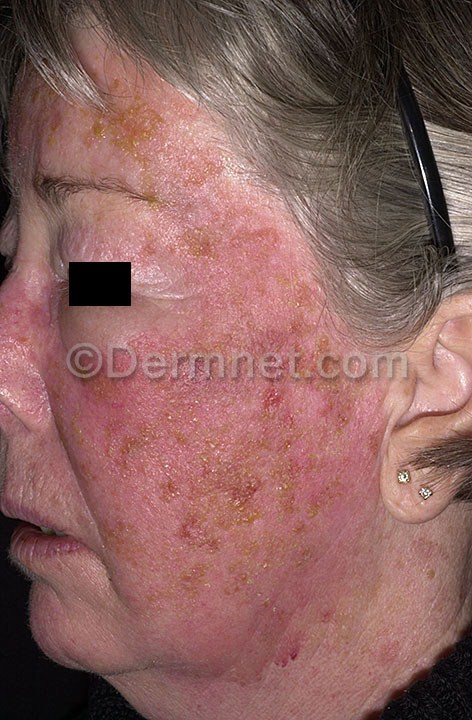
Disease: Poison Ivy Photos and other Contact Dermatitis